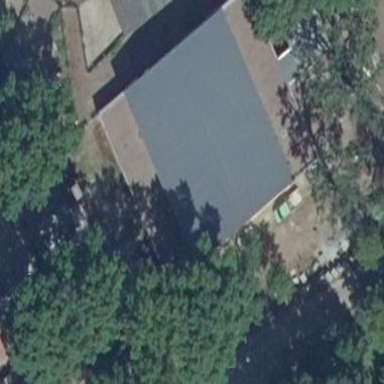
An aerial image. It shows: Sports hall building.